Question: my application, developed in iOS7, has a forced orientation base on device:
iphone -> portrait
Ipad -> landscape
With iOS8, if my apps on ipad starts in portrait mode, it will show the app in landscape but the result is:

How to fix iOS 8 orientation?
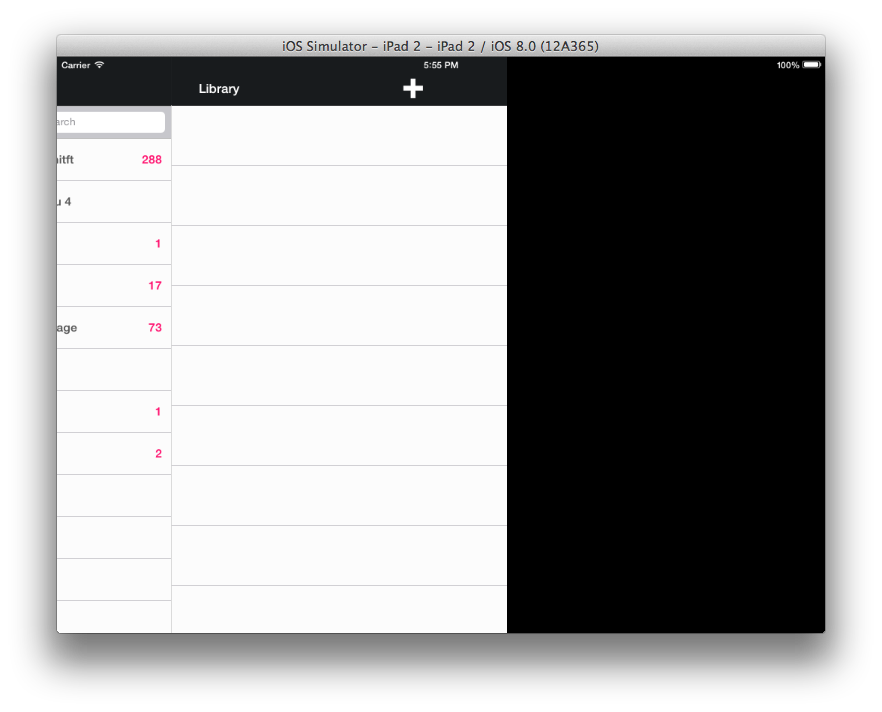
Answer: I'm not sure if I can answer my own questions, but I have resolved the issue using
'''
[self.window setFrame:[[UIScreen mainScreen] bounds]];
'''
at the end of '(BOOL)application:(UIApplication *)application didFinishLaunchingWithOptions:(NSDictionary *)launchOptions' method.